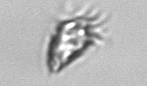
Label: Paratontonia_gracillima